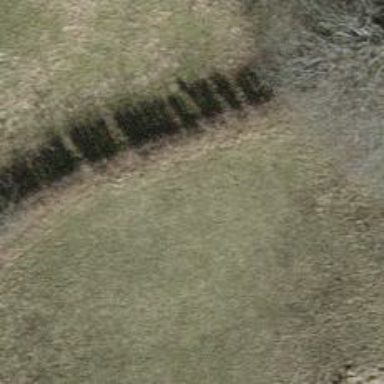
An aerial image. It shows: Hedge barrier.